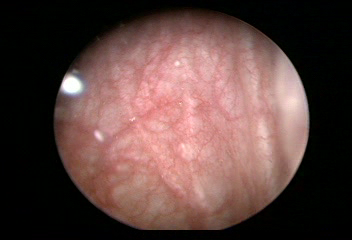
Modality: WLC
Class: Normal mucosa
Bladder cancer association: No